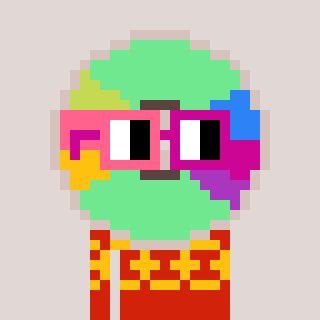
a pixel art character with square pink and red glasses, a cd-shaped head and a red-colored body on a warm background